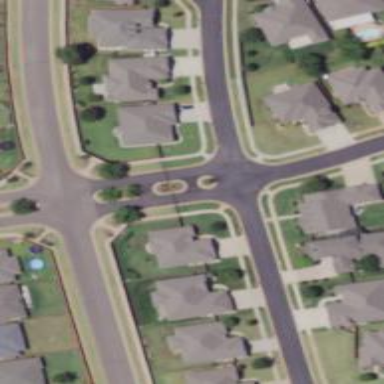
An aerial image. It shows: Residential road.